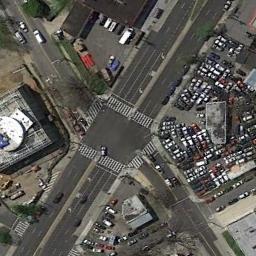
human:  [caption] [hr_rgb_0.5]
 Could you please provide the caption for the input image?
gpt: There are numerous buildings of different shapes and sizes beside the intersection .

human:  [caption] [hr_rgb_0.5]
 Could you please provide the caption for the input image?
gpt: An intersection with sparse traffic is between some buildings and a parking lot .

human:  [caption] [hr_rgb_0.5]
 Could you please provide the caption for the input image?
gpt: There are many cars at the intersection .

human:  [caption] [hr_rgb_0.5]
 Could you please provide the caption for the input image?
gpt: There are many moving and waiting vehicles on the slanted intersection of the intersection, There are many buildings and some trees around the intersection, And many cars are parked in the open space beside the intersection .

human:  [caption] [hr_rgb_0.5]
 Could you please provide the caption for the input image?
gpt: There are many cars parked beside the intersection .